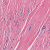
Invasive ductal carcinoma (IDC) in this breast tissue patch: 0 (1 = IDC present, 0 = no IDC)